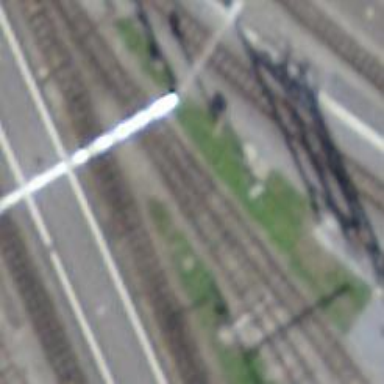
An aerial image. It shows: Public transport stop position along the railway.